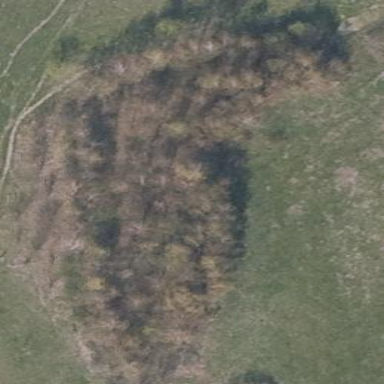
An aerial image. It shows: Patch of scrub vegetation.